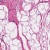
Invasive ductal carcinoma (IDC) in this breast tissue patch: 0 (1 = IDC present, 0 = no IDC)